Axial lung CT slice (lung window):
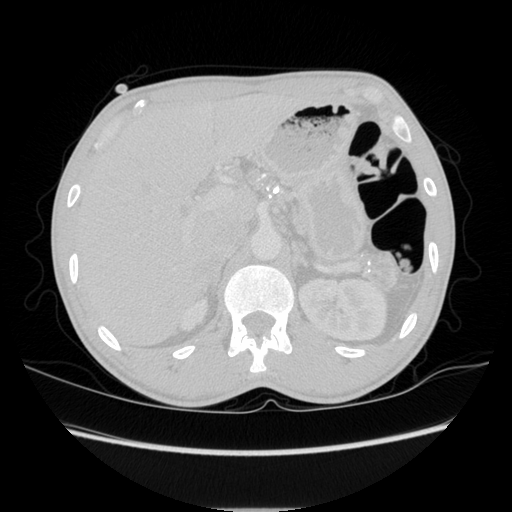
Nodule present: no